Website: crate-barrel
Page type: delivery-shipping
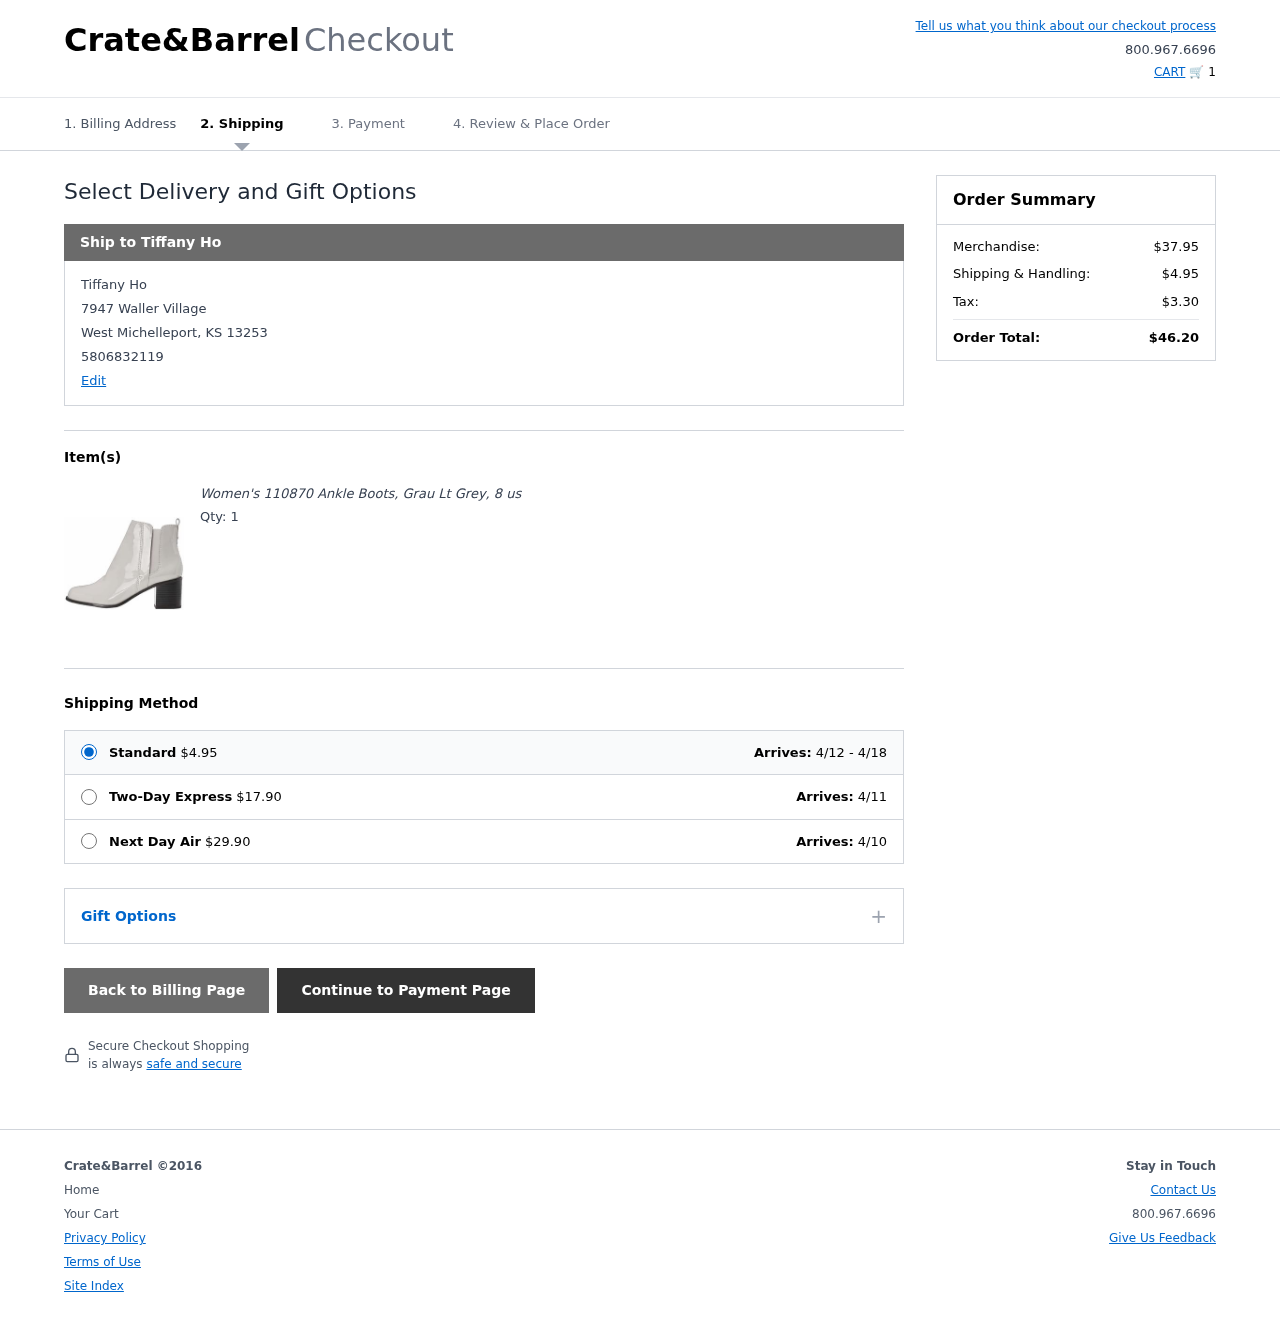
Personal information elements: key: PII_CITY
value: West Michelleport
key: PII_FULLNAME
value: Tiffany Ho
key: PII_PHONE
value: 5806832119
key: PII_POSTCODE
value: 13253
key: PII_STATE_ABBR
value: KS
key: PII_STREET
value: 7947 Waller Village
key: PII_FULLNAME2
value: Tiffany Ho
Product elements: key: PRODUCT1_NAME
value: Women's 110870 Ankle Boots, Grau Lt Grey, 8 us
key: PRODUCT1_QUANTITY
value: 1
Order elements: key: ORDER_NUM_ITEMS
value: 1
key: ORDER_SHIPPING_COST
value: $4.95
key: ORDER_DELIVERY_DATE_RANGE
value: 4/12 - 4/18
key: ORDER_SHIPPING_COST_EXPRESS
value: $17.90
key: ORDER_SHIPPING_DATE_EXPRESS
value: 4/11
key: ORDER_SHIPPING_COST_NEXT_DAY
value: $29.90
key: ORDER_SHIPPING_DATE_NEXT_DAY
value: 4/10
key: ORDER_SUBTOTAL
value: $37.95
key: ORDER_SHIPPING_COST2
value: $4.95
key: ORDER_TAX
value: $3.30
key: ORDER_TOTAL
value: $46.20